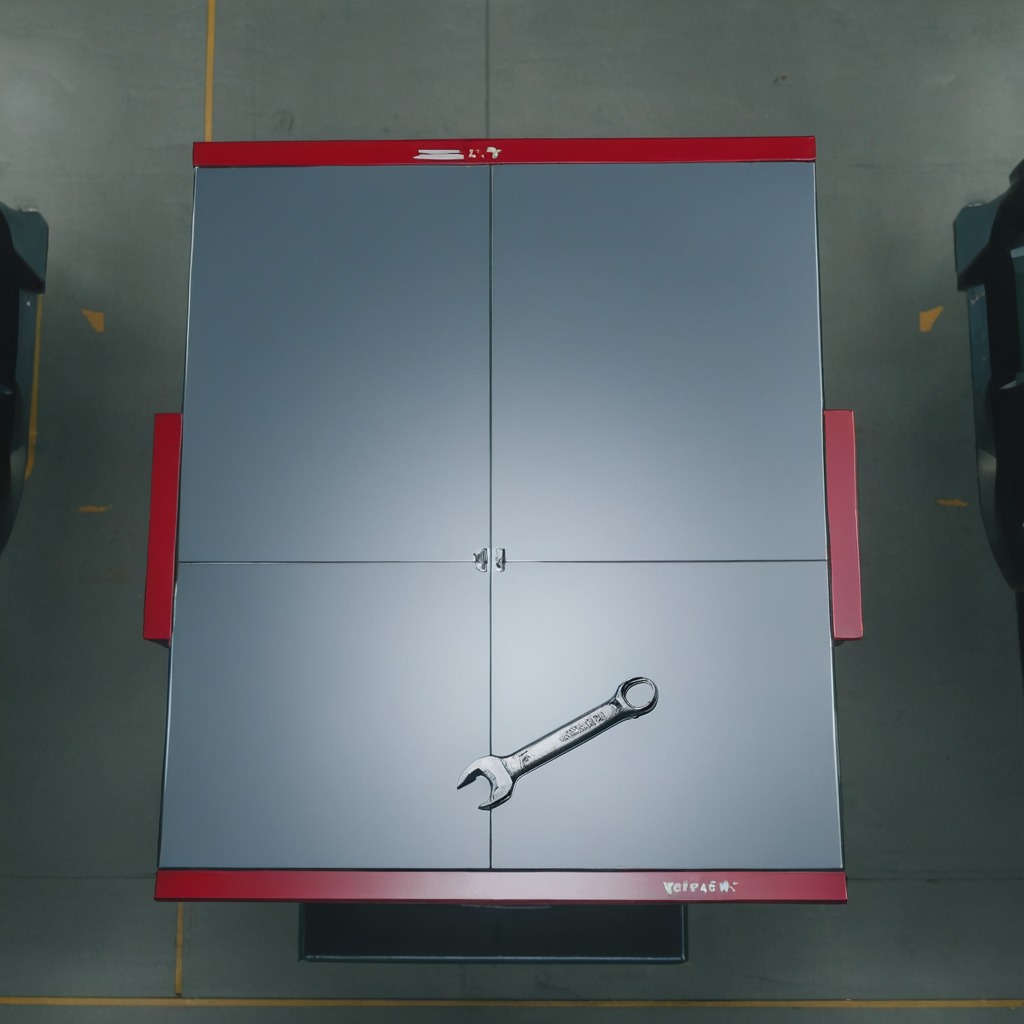
An wrench is lying on the toolbox surface in an airplane hangar workshop.